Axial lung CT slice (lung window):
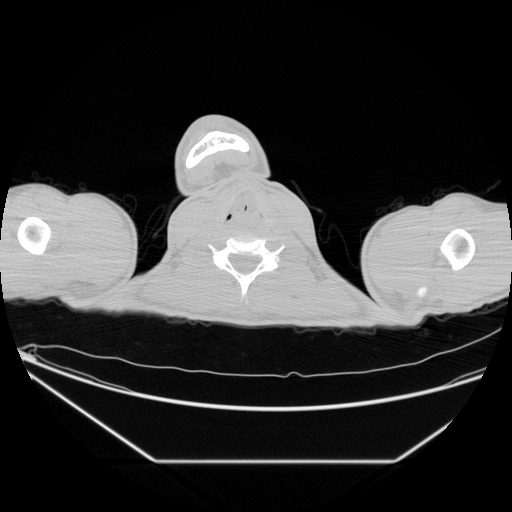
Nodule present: no